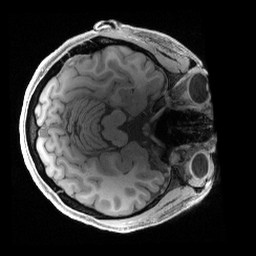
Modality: T1w
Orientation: axial
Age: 30
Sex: female
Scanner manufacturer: siemens
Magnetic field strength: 3 T
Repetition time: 2.4 s
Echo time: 0.00241 s